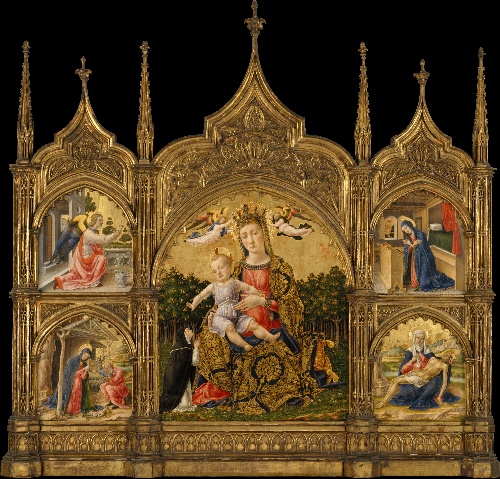
Title: The Madonna of Humility, the Annunciation, the Nativity, and the Pietà
Artist: Bartolomeo Vivarini
Artist bio: Italian, active Venice 1450–91
Date: ca. 1465
Object type: Painting
Classification: Paintings
Medium: Tempera and gold on wood
Dimensions: Central panel, overall 23 x 18 in. (58.4 x 45.7 cm); left panel, overall 22 3/8 x 9 1/2 in. (56.8 x 24.1 cm); right panel, overall 22 1/4 x 9 3/8 in. (56.5 x 23.8 cm);
Department: Robert Lehman Collection
Credit line: Robert Lehman Collection, 1975
Accession year: 1975
Repository: Metropolitan Museum of Art, New York, NY
Tags: Madonna and Child|Annunciation|Nativity